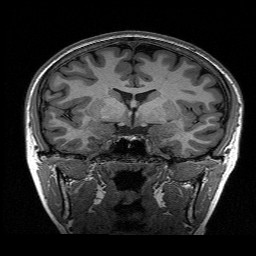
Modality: T1w
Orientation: sagittal
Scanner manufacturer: siemens
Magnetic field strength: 3 T